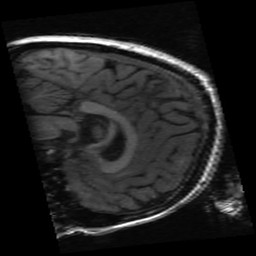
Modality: inplaneT1
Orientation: sagittal